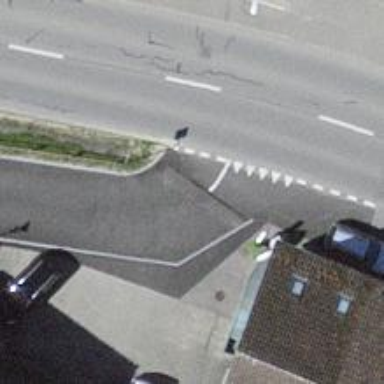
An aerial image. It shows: Road with "give way" sign.